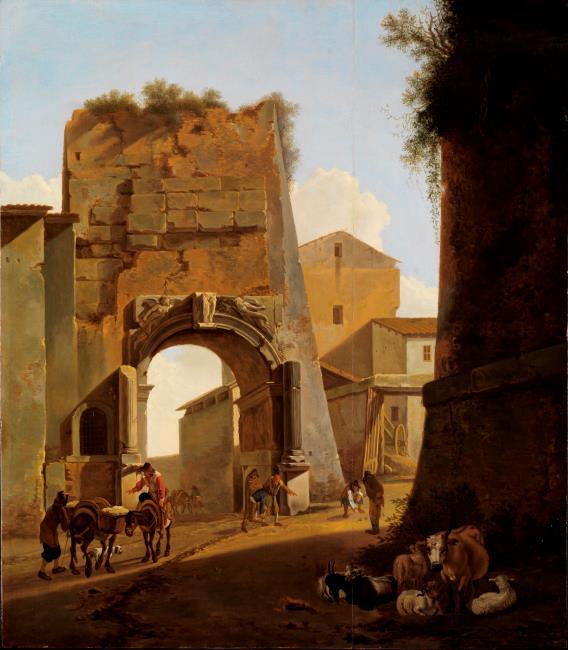
Title: View of the arch of Titus in Rome
Artist: possibly after Jan Both According to Lauts 1966 a replica or copy of a painting in the collection of the Duke of Devonshire, Chatsworth. (edt 2015)
Earliest date: 1634
Latest date: 1652
Genre: painting
Iconography: cattle
Keywords: cityscape, topography, triumphal arch, pack horse, cow (guide term), sheep, dog